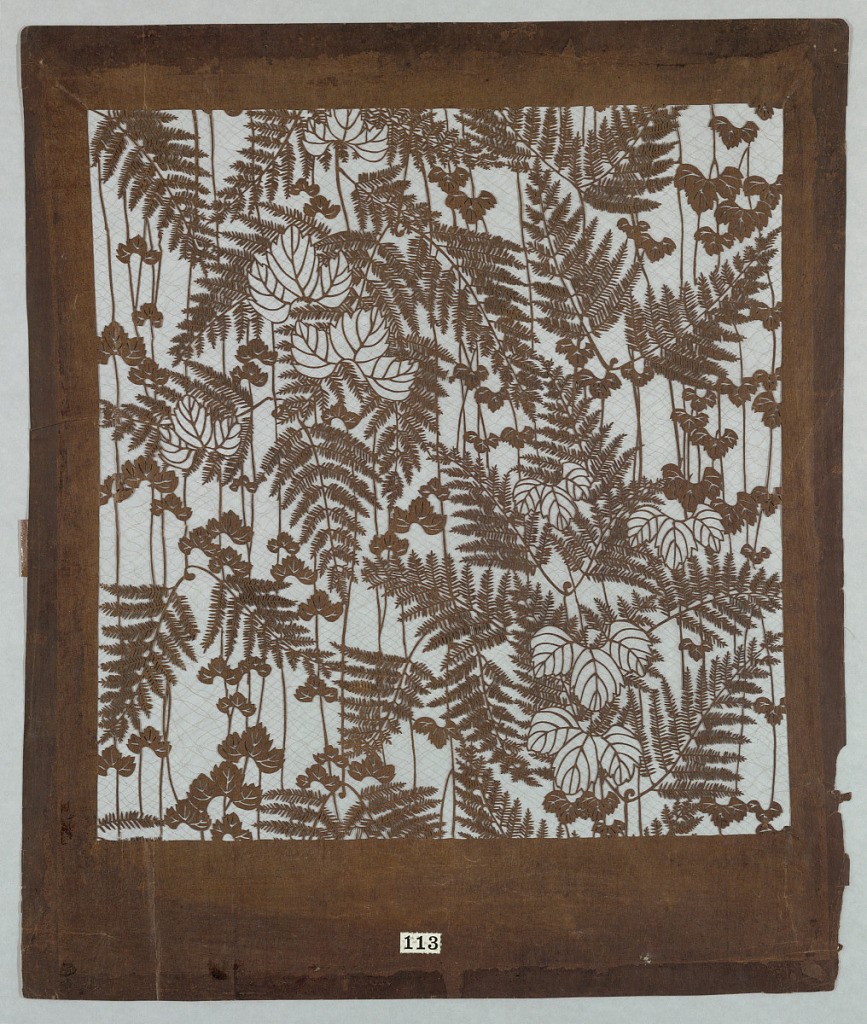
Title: Ferns and Ivy
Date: late 18th - early 19th century
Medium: Mulberry paper (kozo washi) treated with fermented persimmon tannin (kakishibu), and silk threads (itoire)
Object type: Katagami
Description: Ferns and ivy are speratically placed throughout the motif. Small ivy leaves are huddled together in mini clusters attached to long vines connected from top to bottom. Larger ivy leaves are inverted so the veins of the leaf are what remain. The silk threads are cross hatched to support the delicate pattern.